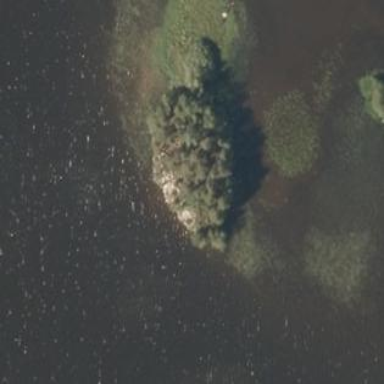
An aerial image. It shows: Island.